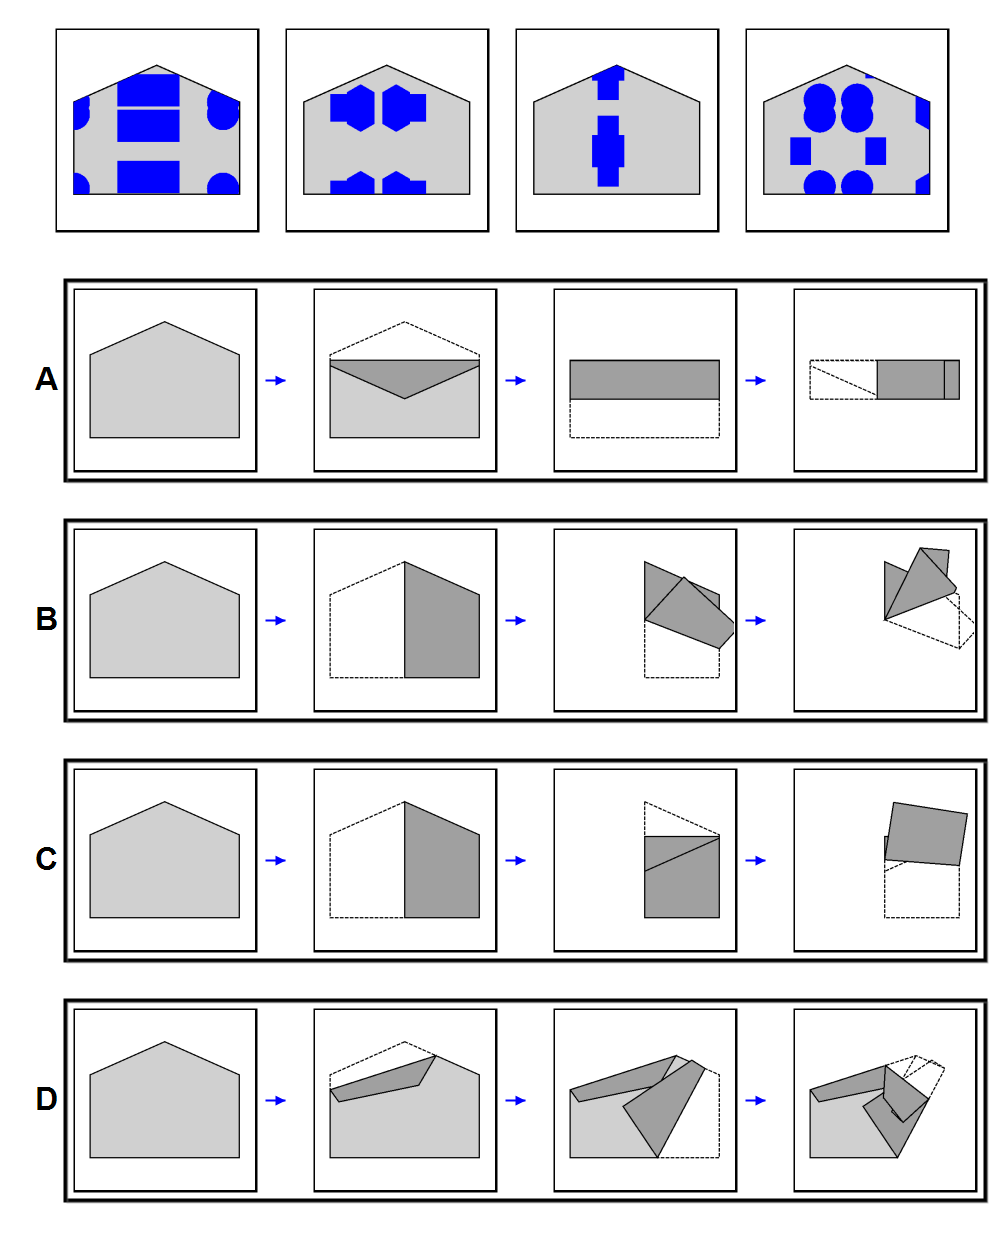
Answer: A